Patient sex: F
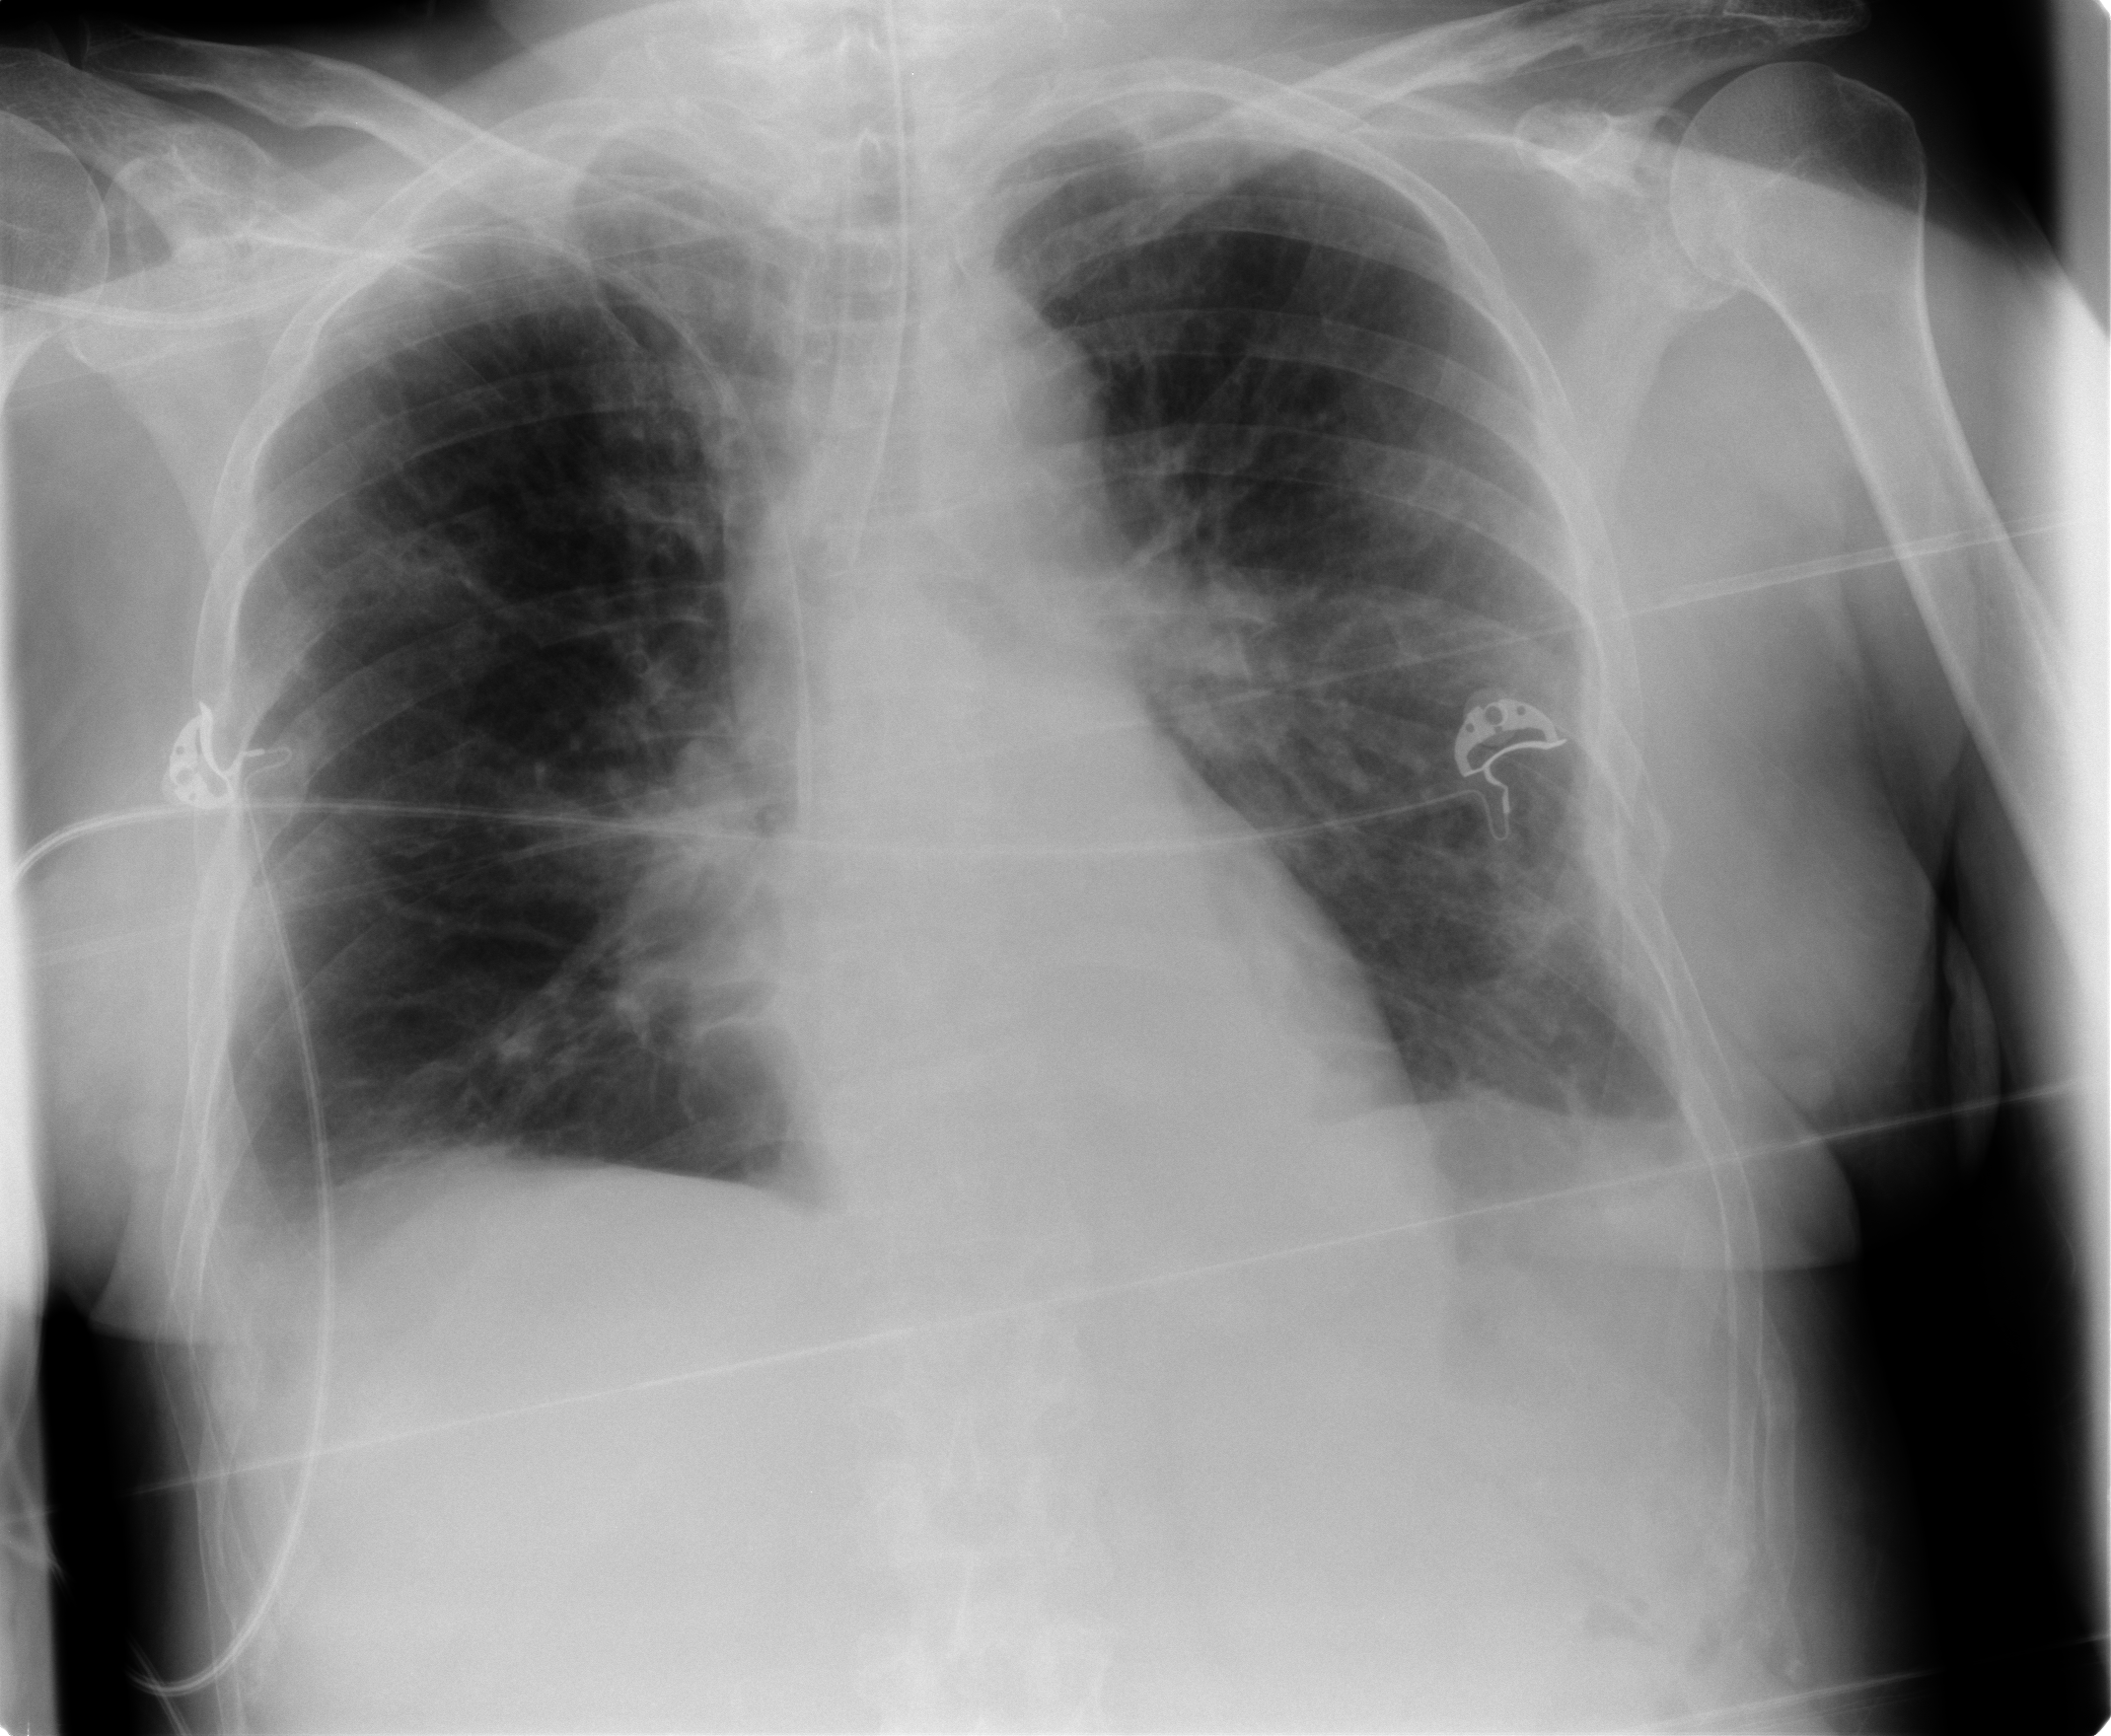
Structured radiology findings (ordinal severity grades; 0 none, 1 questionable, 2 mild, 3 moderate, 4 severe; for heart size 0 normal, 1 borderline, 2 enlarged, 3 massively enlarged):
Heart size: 0
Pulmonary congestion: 1
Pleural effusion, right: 2
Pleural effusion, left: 1
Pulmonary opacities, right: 0
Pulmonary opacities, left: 2
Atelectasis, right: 2
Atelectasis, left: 2